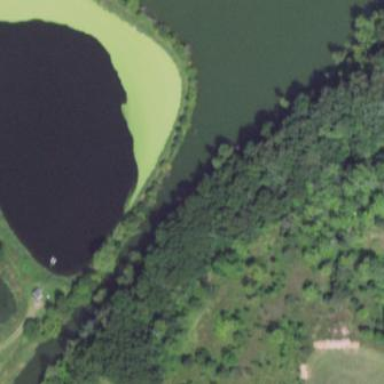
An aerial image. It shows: Serene lake.